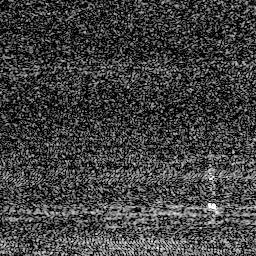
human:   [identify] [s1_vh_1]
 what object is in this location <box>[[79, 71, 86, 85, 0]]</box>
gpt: <ref>1 medium ship at the bottom right</ref>